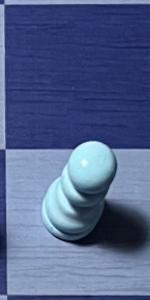
Label: Pawn_White